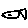
Label: fish